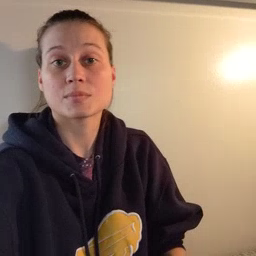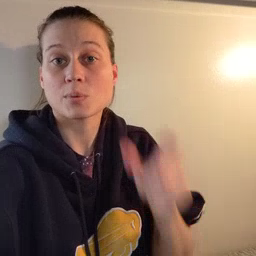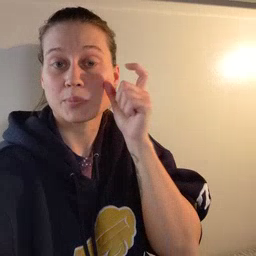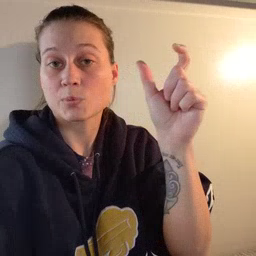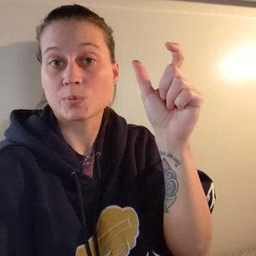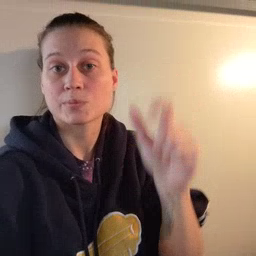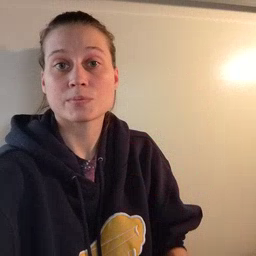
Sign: moon